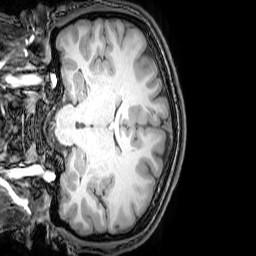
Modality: T1w
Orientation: coronal
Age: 21
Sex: male
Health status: healthy
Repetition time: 0.081 s
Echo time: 0.037 s